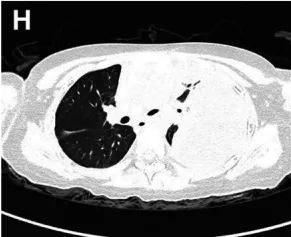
(G,H) are CT of case 4.
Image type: radiology (ct)